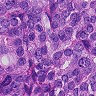
Metastatic tissue present: yes